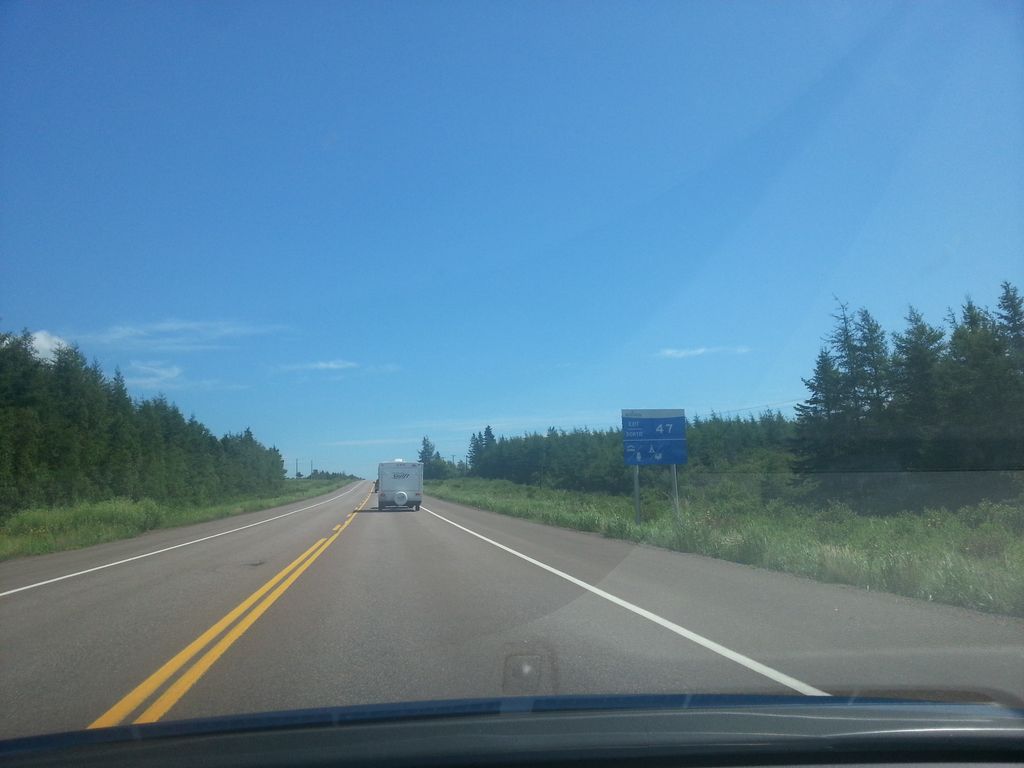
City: charlottetown